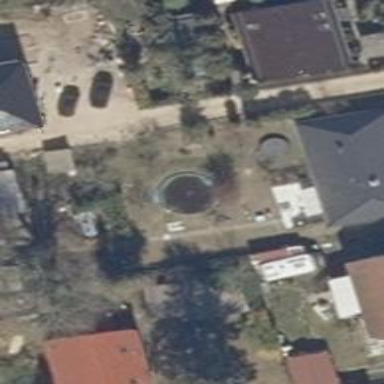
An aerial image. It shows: Swimming pool located in leisure land.